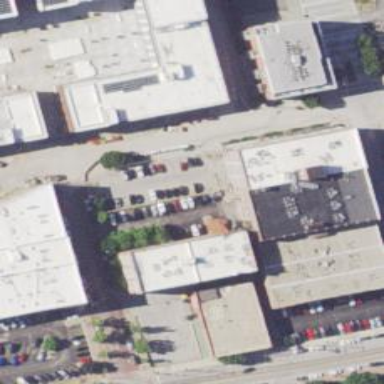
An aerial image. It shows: Commercial building.